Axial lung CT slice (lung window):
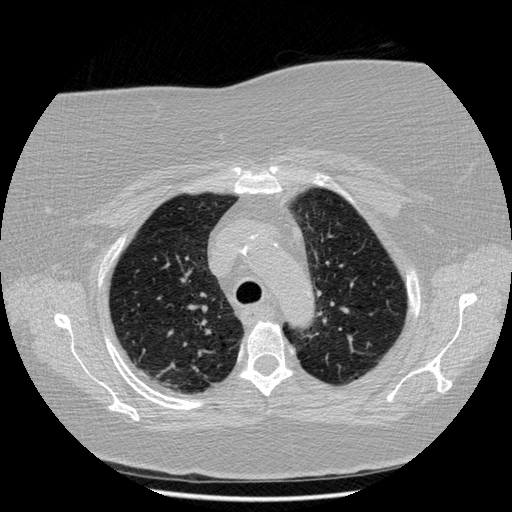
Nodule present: no